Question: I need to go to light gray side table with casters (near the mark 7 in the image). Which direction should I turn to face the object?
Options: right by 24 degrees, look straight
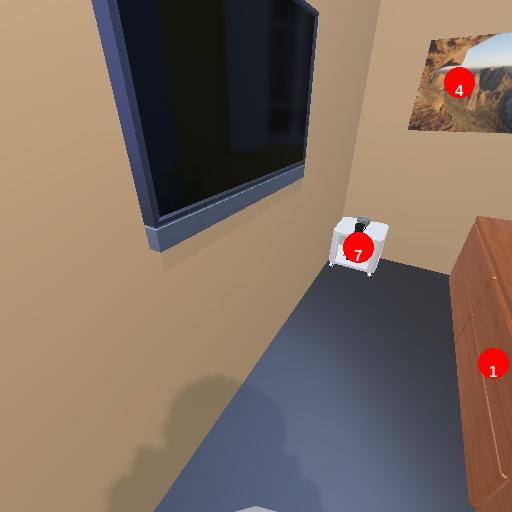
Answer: right by 24 degrees